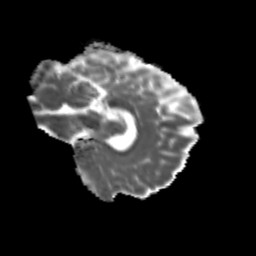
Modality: MD
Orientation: sagittal
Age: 24
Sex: male
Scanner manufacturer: siemens
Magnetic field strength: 3 T
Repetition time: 3.5 s
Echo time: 0.113 s